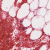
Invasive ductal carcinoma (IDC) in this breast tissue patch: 0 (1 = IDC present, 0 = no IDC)